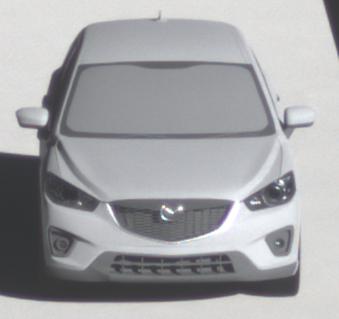
Make: Mazda
Model: CX-5 2.0 SKYACTIV-G 160
Detailed model: CX-5 (GH)
Model produced from: 2012/04
Model produced until: 2015/02
Doors: 5
Color: gray
Road condition: dry road
Daytime: morning or afternoon
Contrast: high contrast